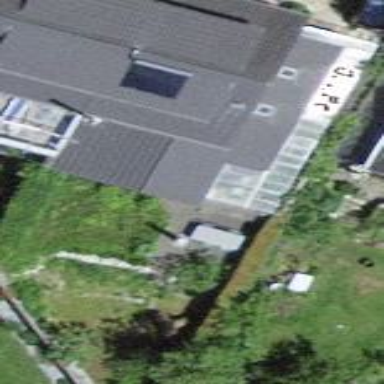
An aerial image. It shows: Terrace building.